Question: I have the following code that produces the figure.
'''
cols <- brewer.pal(n = 3, name = 'Dark2')
p4 <- ggplot(all.m, aes(x=xval, y=yval, colour = Approach, ymax = 0.95)) + theme_bw() +
geom_errorbar(aes(ymin= yval - se, ymax = yval + se), width=5, position=pd) +
geom_line(position=pd) + geom_point(position=pd) +
geom_hline(aes(yintercept = cp.best$slope, colour = "C2P"), show_guide = FALSE) +
scale_color_manual(name="Appraoch", breaks=c("C2P", "P2P", "CP2P"), values = cols[c(1,3,2)]) +
scale_y_continuous(breaks = seq(0.4, 0.95, 0.05), "Test AUROC") +
scale_x_continuous(breaks = seq(10, 150, by = 20), "# Number of Patient Samples in Training")
p4 <- p4 + theme(legend.direction = 'horizontal',
legend.position = 'top',
plot.margin = unit(c(5.1, 7, 4.5, 3.5)/2, "lines"),
text = element_text(size=15), axis.title.x=element_text(vjust=-1.5), axis.title.y=element_text(vjust=2))
p4
'''

How can I change the symbol to a line without a dot in the legend for "C2P" only, without affecting the symbols for "P2P" and "CP2P"?
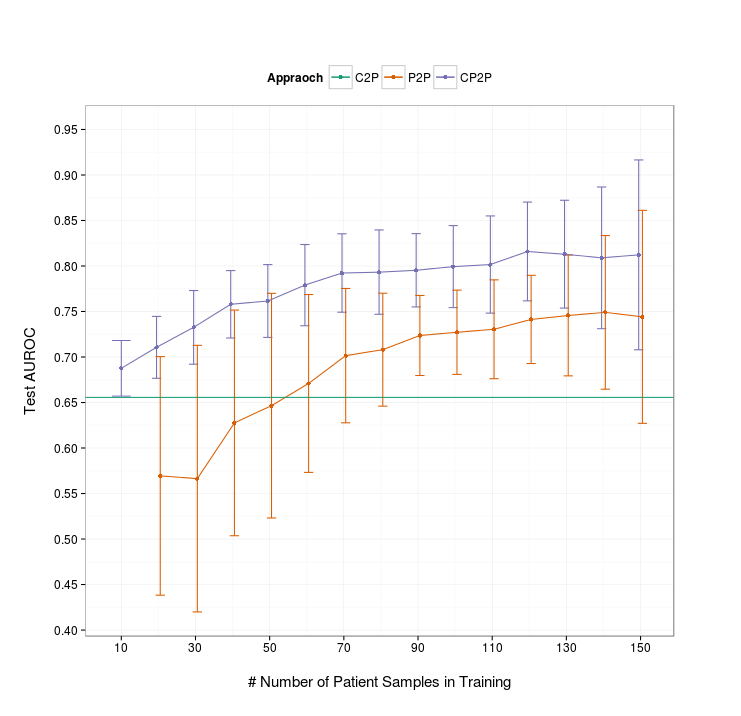
Answer: You can remove the point marker from the legend using 'override.aes' by adding the following line of code to your plot:
'''
guides(colour=guide_legend(override.aes=list(shape=c(NA,16,16))))
'''
'override.aes' changes the legend without changing the plot. In this case, we want to change the legend point markers, so we want to change the 'shape' of the points. Point marker number 16 is a filled circle (see '?pch'), which we want to keep for two of the markers, but we use 'NA' to remove the point marker for the first item in the legend.